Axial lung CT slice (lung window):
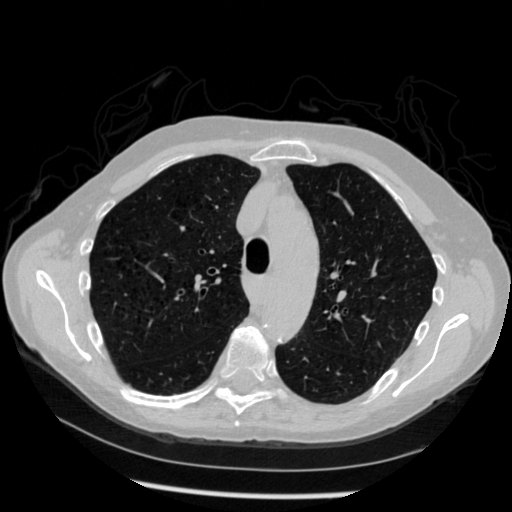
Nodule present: no